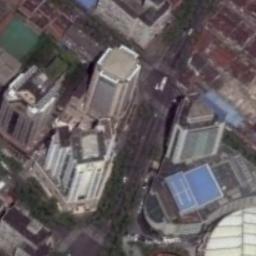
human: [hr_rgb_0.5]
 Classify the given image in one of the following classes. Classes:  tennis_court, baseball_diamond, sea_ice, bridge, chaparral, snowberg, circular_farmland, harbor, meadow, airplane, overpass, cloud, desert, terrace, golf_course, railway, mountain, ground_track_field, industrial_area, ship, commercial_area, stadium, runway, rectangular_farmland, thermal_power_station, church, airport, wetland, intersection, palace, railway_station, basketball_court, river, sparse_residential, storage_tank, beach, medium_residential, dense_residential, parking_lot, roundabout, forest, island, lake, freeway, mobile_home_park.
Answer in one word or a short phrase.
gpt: commercial_area